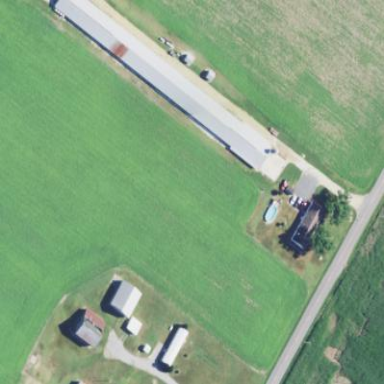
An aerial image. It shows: Farm auxiliary building.